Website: apple-inc
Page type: customer-info-address
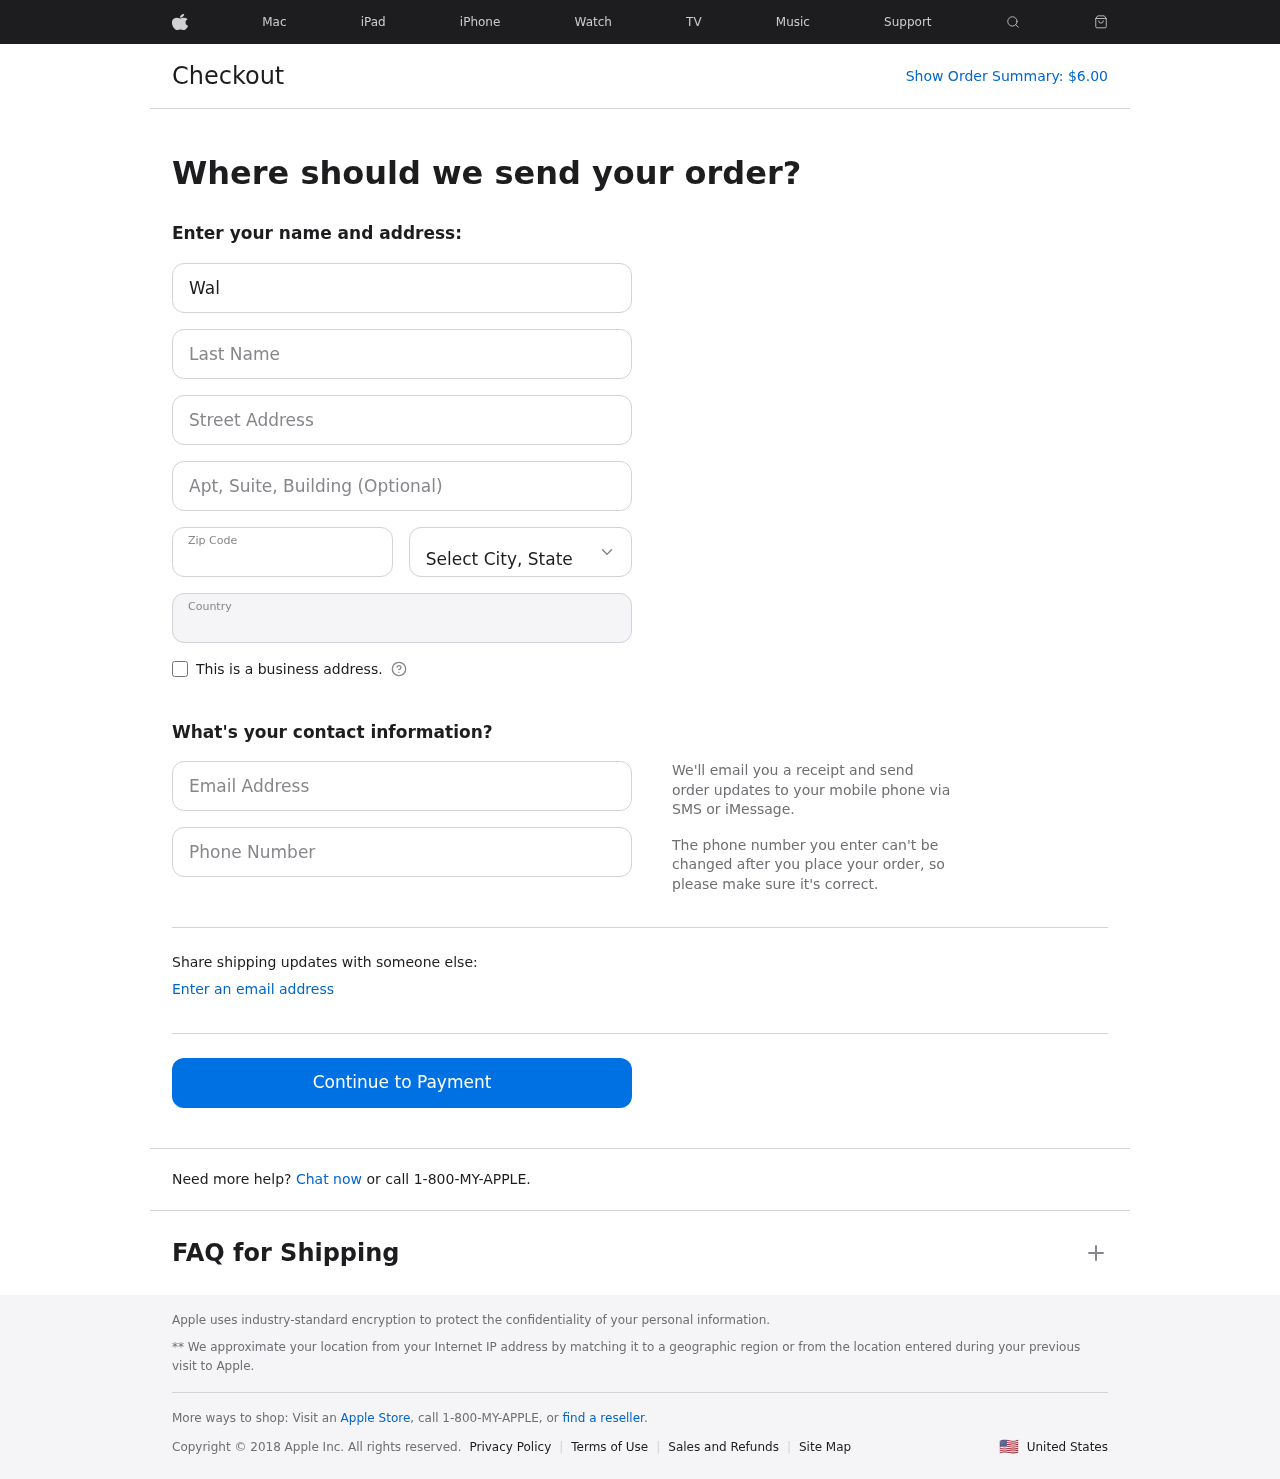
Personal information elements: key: PII_CITY_STATE
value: Lake Melissa, AR
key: PII_COUNTRY
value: United States
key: PII_EMAIL
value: wfrench@gmail.com
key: PII_FIRSTNAME
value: Walter
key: PII_LASTNAME
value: French
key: PII_PHONE
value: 3489920475
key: PII_POSTCODE
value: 70829
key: PII_STREET
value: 93408 Lee Land
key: PII_STREET2
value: Suite 307
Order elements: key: ORDER_TOTAL
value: $6.00